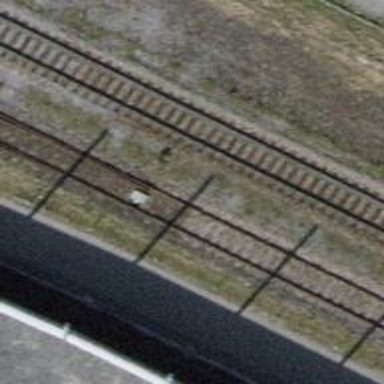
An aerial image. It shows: Railway switch.